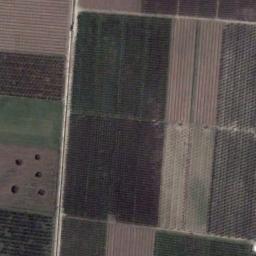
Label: rectangular_farmland